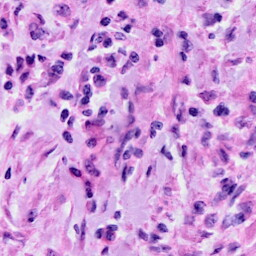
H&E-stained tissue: Cervix